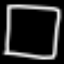
Label: square